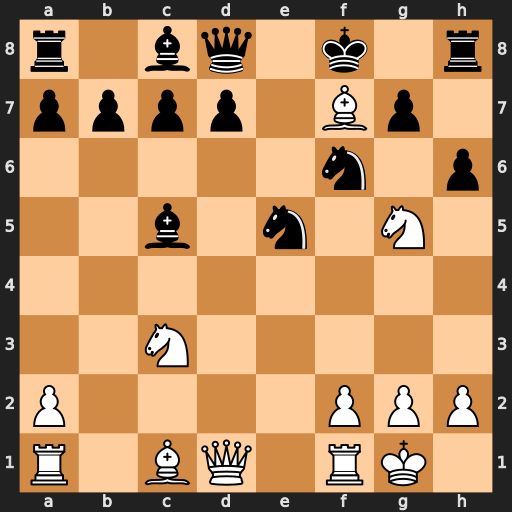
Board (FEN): r1bq1k1r/pppp1Bp1/5n1p/2b1n1N1/8/2N5/P4PPP/R1BQ1RK1
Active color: w
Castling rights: -
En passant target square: -
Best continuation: Ne6+ dxe6 Qxd8+